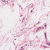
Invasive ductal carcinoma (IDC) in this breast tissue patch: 0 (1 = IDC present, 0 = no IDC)